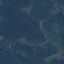
Land use / land cover: Forest